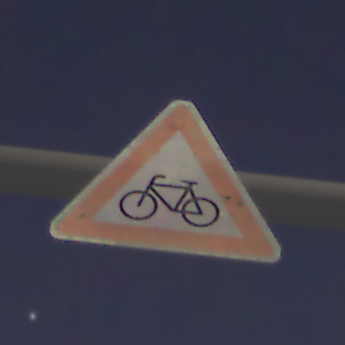
Verkehrszeichen: RadverkehrRechts
Umgebung: Outdoor, Suburban
Tageszeit: Night
Wetter: PartlyCloudy
Licht: Artificial
Jahreszeit: NotSpecified
Kontrast: HighContrast